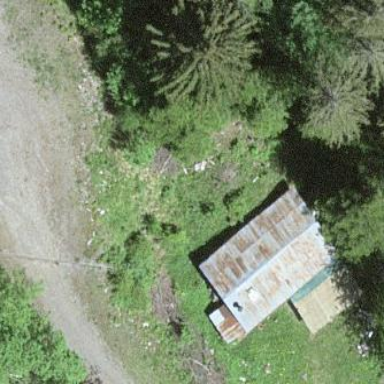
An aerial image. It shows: Basic hut serving as shelter.